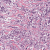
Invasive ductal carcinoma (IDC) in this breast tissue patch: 1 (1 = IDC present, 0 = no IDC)